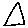
Label: triangle